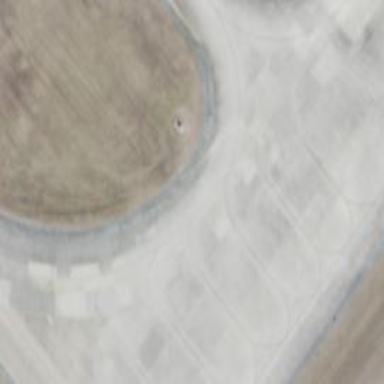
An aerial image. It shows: Taxiway at the airport with asphalt surface.